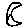
Label: moon